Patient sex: M
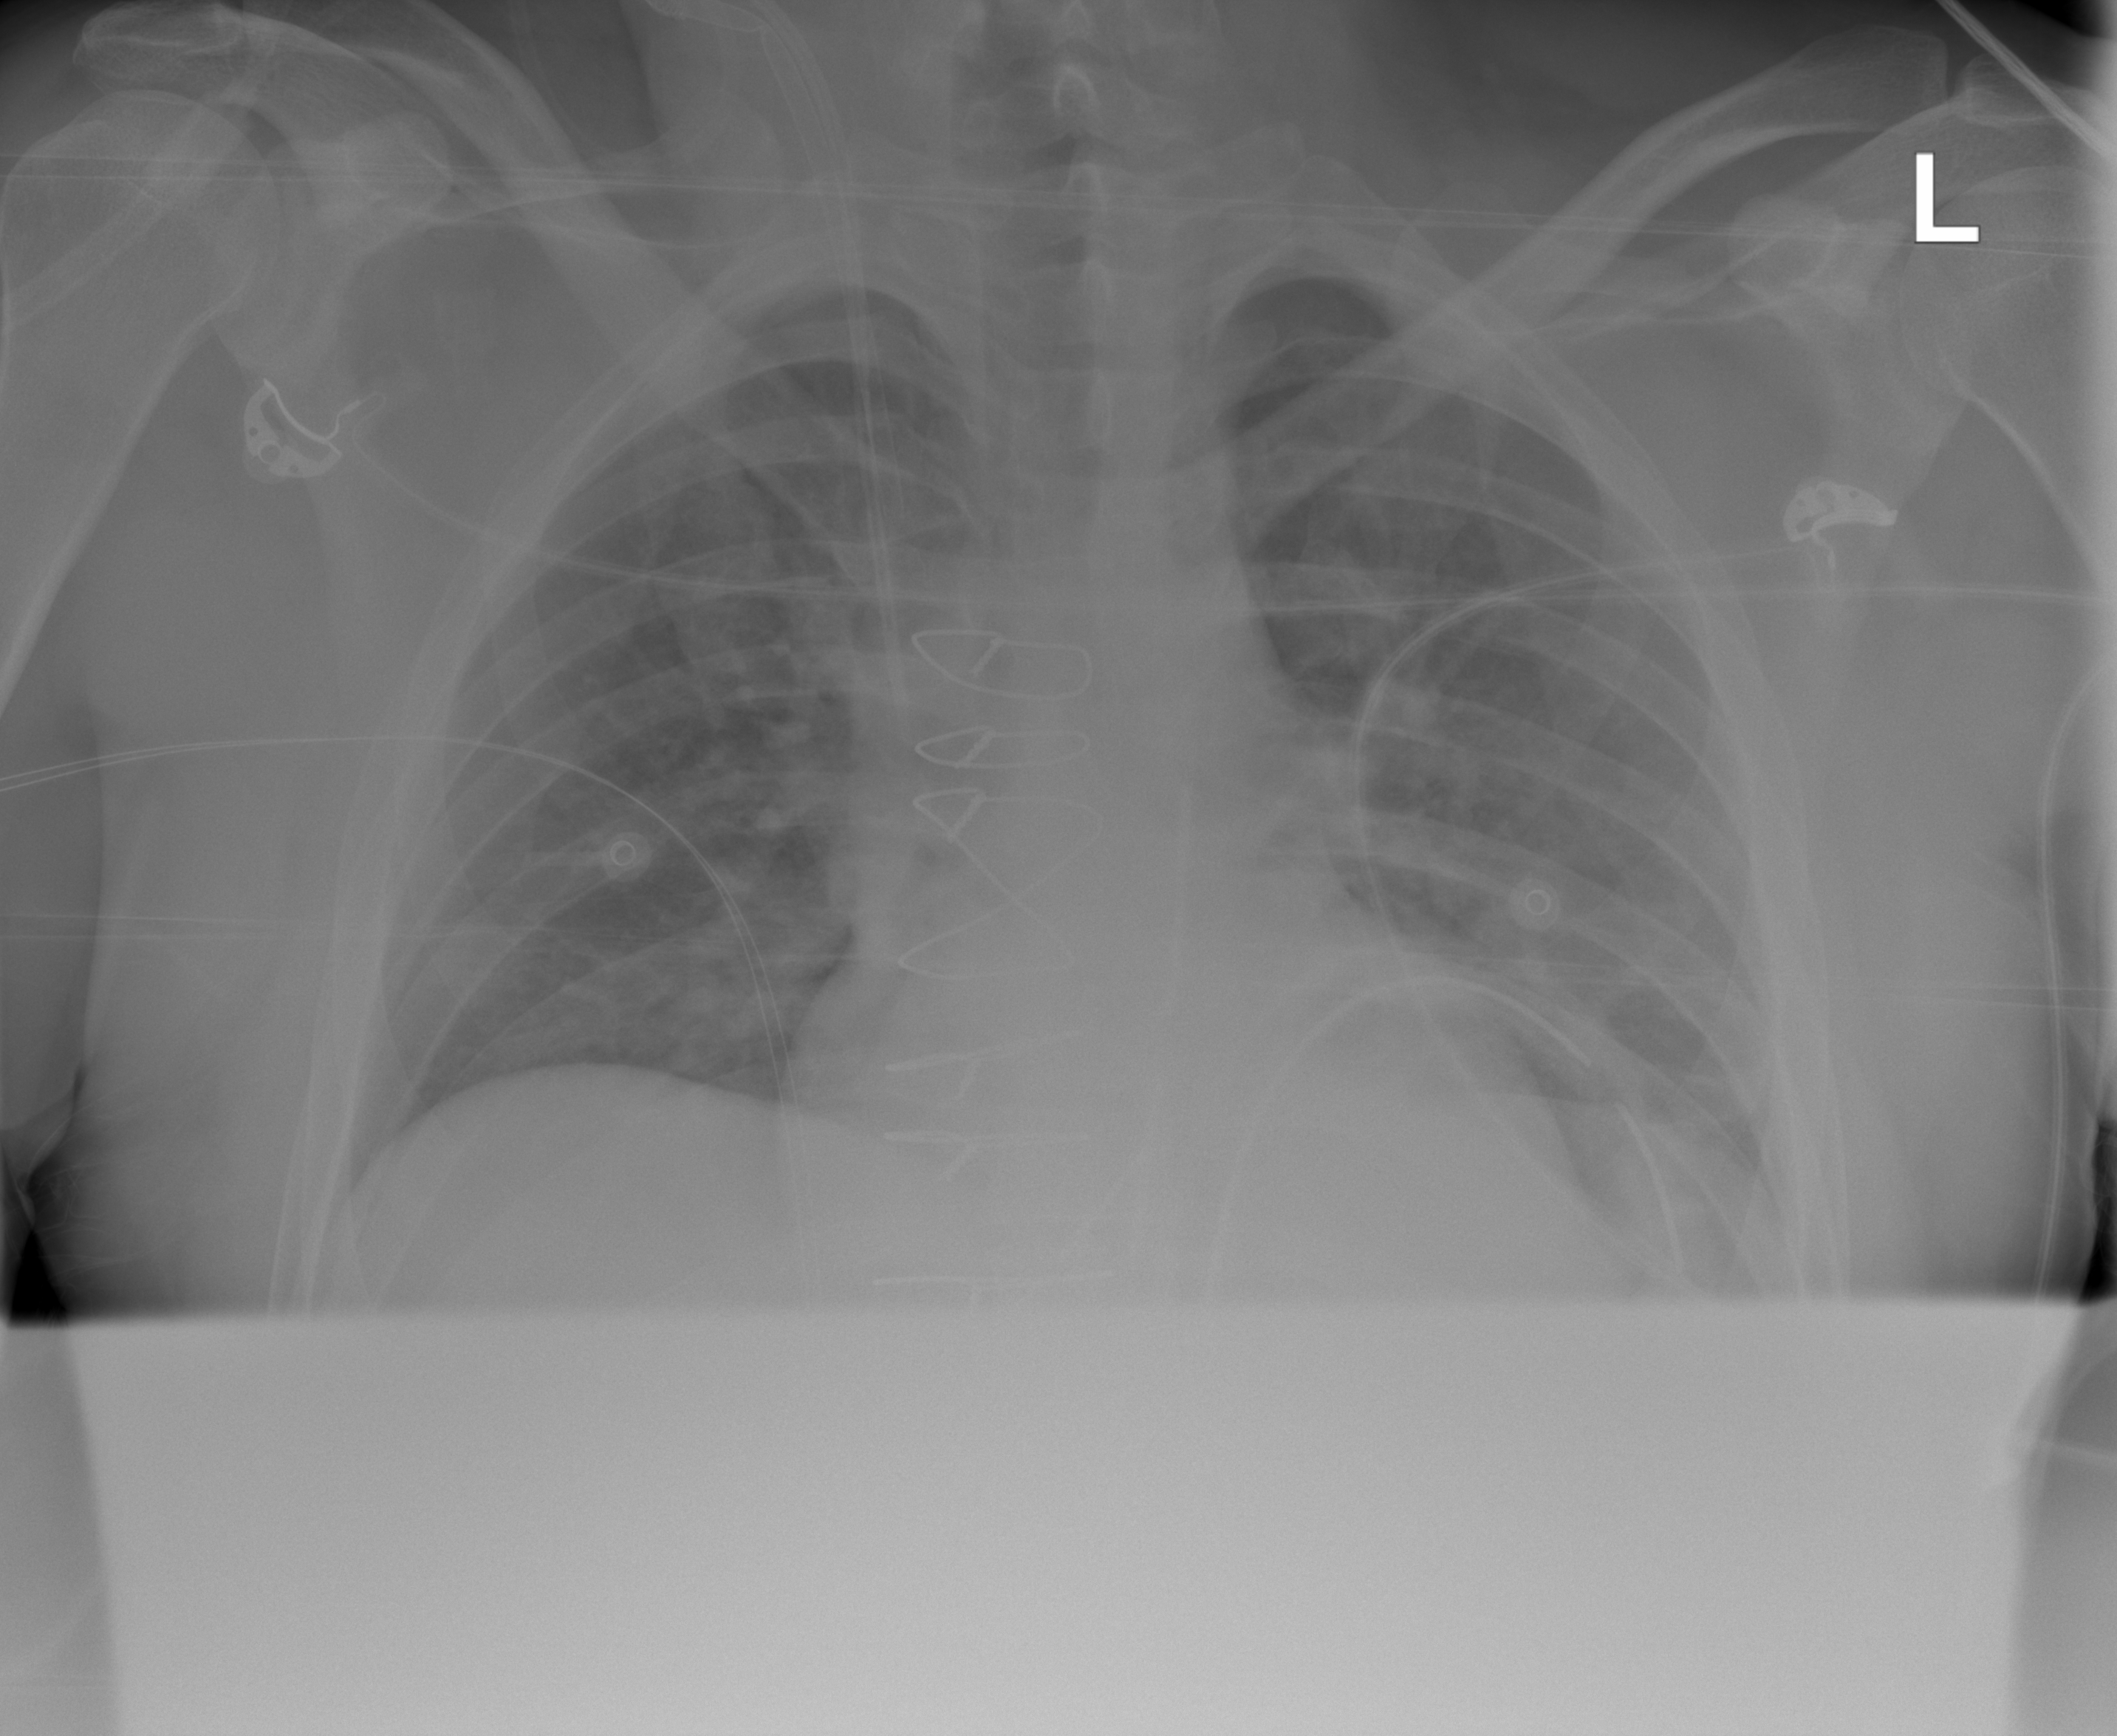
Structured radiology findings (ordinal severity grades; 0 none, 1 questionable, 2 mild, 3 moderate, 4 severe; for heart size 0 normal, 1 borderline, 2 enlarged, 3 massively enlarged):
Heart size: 0
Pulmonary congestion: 0
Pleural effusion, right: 0
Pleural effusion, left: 0
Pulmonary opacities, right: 0
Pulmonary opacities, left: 0
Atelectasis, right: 2
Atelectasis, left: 2